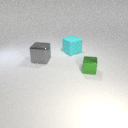
large cyan rubber cube to the left of small green metal cube